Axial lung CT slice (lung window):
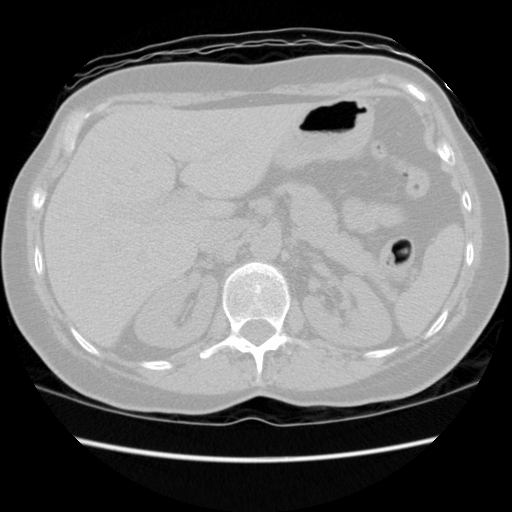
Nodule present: no